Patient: sex M, age 49
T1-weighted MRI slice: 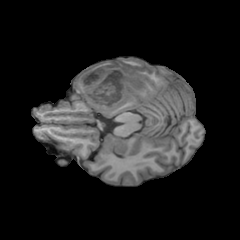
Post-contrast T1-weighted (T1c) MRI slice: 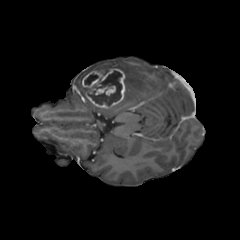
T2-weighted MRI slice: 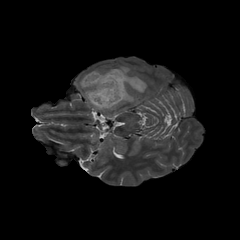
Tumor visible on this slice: yes
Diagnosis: Glioblastoma, IDH-wildtype
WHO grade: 4